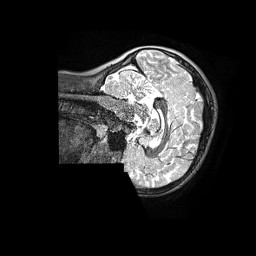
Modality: T2w
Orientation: sagittal
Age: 9
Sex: female
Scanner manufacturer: siemens
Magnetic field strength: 3 T
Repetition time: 3.2 s
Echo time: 0.564 s